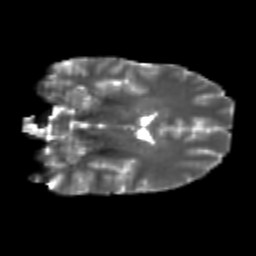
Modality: T2w
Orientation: coronal
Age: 20
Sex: male
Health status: healthy
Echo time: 0.074 s